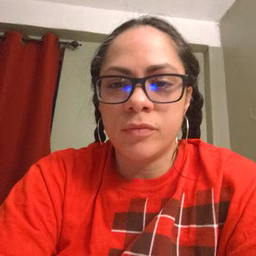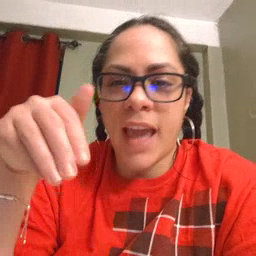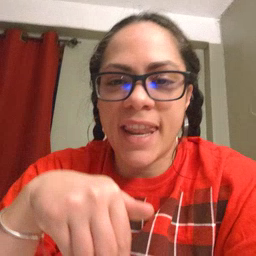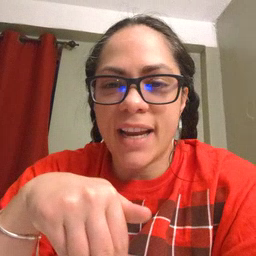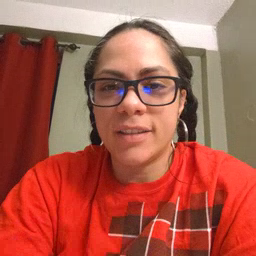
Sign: night